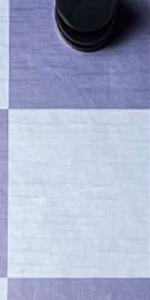
Label: Empty